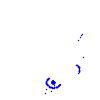
Particle: proton